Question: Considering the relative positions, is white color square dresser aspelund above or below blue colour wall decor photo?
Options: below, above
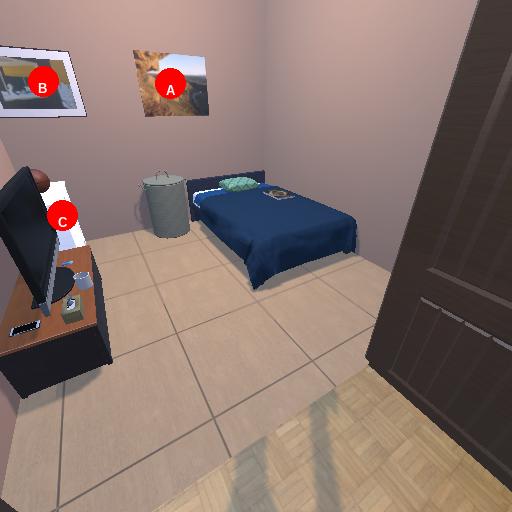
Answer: below